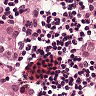
Metastatic tissue present: yes